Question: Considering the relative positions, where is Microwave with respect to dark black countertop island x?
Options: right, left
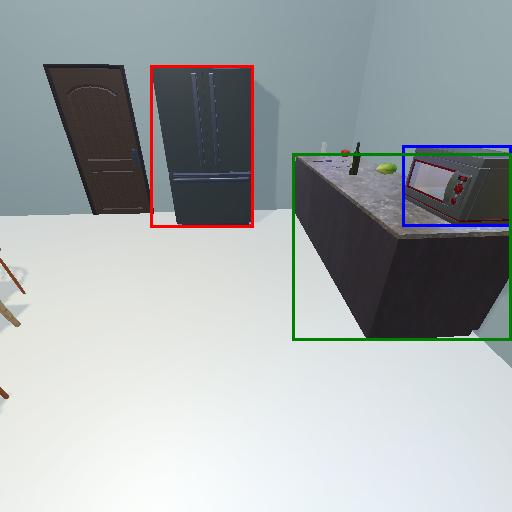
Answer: right